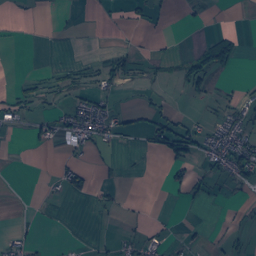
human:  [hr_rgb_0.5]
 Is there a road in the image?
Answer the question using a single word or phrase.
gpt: yes

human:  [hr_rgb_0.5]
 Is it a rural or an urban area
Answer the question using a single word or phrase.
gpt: urban

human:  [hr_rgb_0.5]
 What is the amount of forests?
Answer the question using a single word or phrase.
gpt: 109

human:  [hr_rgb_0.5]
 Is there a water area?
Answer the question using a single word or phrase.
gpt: yes

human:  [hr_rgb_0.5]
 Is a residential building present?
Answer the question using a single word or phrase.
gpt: yes

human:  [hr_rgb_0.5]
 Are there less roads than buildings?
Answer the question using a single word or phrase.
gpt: yes

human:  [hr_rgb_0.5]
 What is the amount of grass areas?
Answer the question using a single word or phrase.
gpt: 77

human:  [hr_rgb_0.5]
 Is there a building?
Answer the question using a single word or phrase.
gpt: yes

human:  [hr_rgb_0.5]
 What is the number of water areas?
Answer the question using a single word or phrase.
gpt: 2

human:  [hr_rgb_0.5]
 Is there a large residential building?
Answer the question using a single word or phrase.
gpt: yes

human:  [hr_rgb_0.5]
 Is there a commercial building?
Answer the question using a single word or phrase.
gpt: yes

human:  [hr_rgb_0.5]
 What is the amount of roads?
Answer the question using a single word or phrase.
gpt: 274

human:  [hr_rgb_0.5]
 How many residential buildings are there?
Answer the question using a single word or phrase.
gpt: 813

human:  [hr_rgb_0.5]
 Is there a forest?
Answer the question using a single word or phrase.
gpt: yes

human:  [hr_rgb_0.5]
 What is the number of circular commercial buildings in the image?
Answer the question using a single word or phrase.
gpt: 0

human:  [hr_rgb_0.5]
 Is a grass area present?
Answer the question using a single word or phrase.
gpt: yes

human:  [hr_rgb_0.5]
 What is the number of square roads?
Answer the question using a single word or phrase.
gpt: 0

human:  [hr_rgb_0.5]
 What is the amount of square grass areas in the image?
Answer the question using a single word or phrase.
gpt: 0

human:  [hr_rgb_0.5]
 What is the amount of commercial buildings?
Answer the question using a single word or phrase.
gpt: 5

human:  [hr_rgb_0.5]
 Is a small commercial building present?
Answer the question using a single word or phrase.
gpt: yes

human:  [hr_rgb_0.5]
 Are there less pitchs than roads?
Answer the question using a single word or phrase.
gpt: yes

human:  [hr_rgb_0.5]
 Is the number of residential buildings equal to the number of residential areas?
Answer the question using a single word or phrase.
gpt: no

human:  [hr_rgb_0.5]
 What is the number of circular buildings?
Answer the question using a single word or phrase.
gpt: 1

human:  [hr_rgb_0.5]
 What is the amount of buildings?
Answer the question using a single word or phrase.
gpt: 825

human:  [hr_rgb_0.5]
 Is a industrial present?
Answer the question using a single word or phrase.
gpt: yes

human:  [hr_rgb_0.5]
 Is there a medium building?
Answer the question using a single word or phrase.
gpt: yes

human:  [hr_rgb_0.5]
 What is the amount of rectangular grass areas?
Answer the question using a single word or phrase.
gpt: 7

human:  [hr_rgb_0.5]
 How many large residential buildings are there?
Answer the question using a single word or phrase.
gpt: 1

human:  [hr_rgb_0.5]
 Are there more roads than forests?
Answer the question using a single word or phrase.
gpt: yes

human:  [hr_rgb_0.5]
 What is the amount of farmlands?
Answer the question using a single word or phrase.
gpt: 30

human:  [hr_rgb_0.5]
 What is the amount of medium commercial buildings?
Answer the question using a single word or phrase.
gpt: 0

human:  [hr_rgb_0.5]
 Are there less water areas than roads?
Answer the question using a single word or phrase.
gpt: yes

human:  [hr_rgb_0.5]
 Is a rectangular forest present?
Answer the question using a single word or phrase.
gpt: yes

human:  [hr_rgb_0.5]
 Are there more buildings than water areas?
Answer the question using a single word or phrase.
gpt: yes

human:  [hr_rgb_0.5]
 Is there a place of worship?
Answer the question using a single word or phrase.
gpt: yes

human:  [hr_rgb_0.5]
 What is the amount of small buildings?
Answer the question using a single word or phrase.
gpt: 817

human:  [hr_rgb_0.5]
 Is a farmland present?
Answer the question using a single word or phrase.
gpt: yes

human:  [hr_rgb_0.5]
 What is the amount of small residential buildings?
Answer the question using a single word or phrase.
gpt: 806

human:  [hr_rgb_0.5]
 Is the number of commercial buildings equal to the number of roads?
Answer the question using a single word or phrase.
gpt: no

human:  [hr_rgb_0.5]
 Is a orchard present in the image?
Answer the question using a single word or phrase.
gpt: yes

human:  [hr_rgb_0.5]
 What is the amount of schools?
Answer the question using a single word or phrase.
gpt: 1

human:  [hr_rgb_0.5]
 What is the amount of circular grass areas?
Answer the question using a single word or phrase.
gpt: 0

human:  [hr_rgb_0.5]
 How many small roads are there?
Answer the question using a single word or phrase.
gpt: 274

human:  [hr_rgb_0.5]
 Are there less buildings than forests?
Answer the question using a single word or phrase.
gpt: no

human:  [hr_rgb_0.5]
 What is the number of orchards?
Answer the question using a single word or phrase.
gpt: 14

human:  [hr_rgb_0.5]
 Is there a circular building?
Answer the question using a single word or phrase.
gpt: yes

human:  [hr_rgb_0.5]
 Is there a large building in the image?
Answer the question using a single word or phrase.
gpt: yes

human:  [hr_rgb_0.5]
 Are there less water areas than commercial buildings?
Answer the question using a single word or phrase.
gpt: yes

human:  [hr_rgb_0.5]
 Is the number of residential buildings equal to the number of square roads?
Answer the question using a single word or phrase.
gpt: no

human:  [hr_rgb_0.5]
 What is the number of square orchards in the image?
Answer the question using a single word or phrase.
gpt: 0

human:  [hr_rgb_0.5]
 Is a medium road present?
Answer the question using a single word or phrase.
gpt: no

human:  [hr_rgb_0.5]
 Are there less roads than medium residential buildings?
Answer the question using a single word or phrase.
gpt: no

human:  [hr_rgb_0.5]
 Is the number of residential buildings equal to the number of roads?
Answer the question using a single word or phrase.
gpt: no

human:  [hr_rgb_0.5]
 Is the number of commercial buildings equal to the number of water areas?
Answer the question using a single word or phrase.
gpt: no

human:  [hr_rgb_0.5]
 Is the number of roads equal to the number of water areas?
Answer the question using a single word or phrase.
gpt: no

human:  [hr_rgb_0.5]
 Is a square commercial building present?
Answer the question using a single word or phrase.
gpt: no

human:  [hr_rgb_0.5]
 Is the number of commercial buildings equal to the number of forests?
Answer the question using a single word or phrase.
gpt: no

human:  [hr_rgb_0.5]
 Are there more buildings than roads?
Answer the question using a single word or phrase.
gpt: yes

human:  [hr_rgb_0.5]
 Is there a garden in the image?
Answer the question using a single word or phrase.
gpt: yes

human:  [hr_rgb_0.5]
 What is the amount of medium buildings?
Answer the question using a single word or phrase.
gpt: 6

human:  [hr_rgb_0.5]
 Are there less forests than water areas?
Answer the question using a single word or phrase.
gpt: no

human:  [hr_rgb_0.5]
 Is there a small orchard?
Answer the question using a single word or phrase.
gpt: yes

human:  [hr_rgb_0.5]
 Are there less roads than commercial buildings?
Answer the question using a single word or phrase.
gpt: no

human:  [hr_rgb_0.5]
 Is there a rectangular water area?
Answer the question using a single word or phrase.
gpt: yes